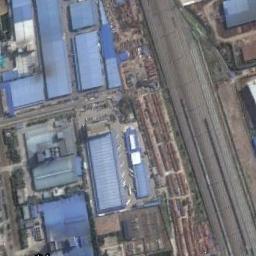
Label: industrial_area